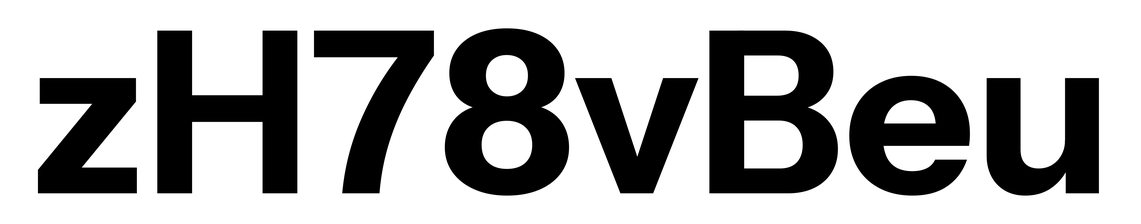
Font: InstrumentSans_Bold